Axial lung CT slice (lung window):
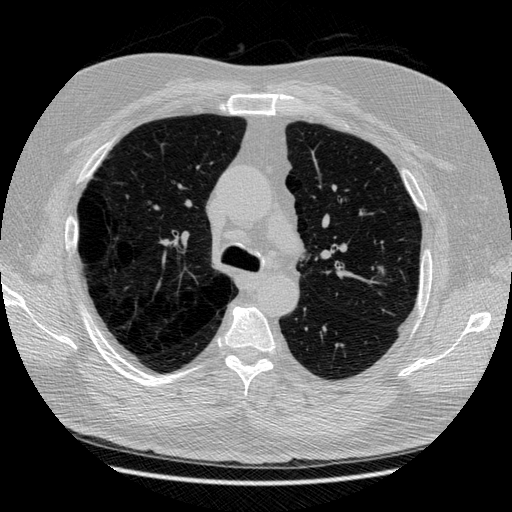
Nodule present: yes
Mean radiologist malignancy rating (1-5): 3.5